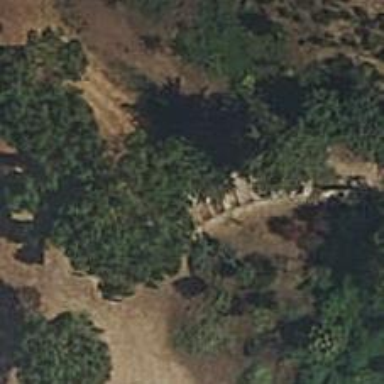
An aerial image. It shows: Set of steps on the road.